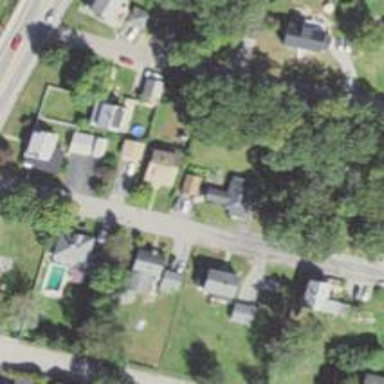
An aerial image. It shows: Residential driveway designated as service road.